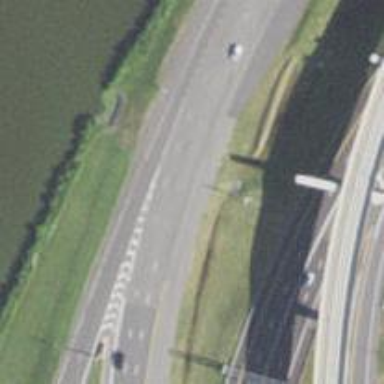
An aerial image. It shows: Motorway junction.